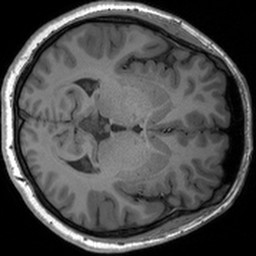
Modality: T1w
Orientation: axial
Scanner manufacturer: siemens
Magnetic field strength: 3 T
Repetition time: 1.54 s
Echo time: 0.00234 s